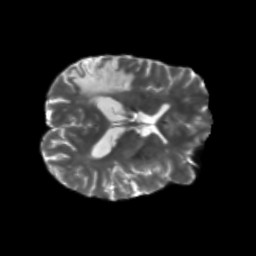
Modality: T2w
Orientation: axial
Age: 47
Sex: male
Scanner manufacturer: siemens
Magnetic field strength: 3 T
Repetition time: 5.25 s
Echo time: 0.08 s